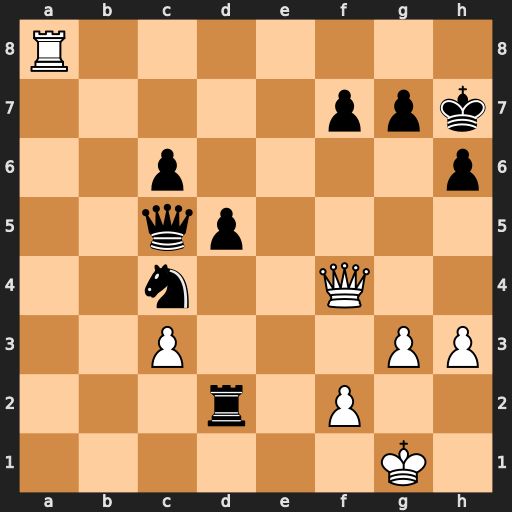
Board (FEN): R7/5ppk/2p4p/2qp4/2n2Q2/2P3PP/3r1P2/6K1
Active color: w
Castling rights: -
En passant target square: -
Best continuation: Qf5+ g6 Qxf7#